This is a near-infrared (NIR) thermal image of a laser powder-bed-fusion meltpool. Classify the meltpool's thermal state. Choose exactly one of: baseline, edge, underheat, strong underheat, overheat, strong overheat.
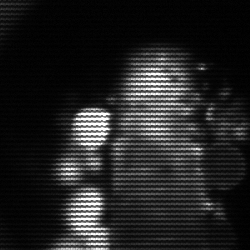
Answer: strong underheat